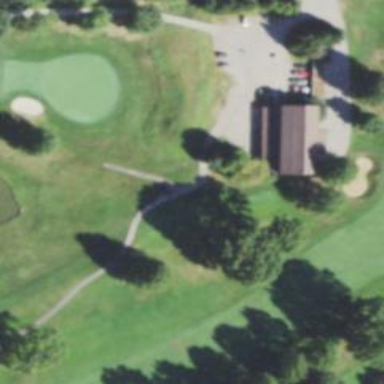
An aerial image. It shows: Pathway for golfing.